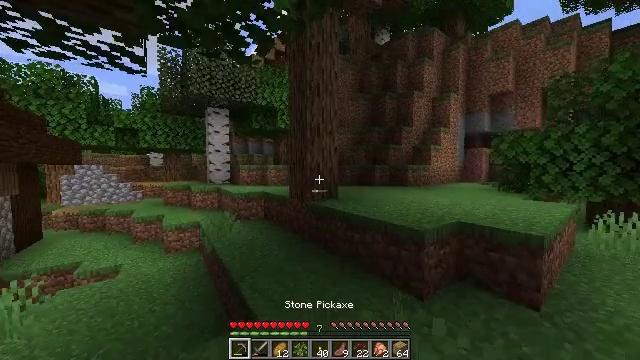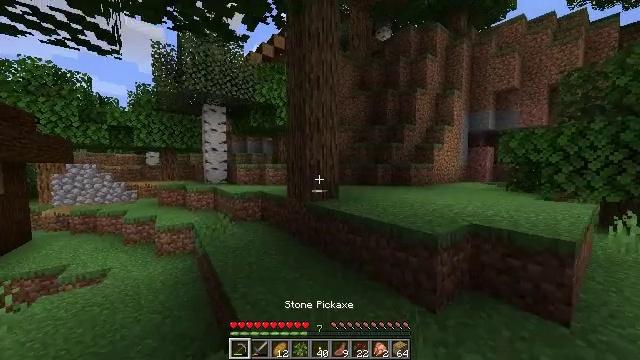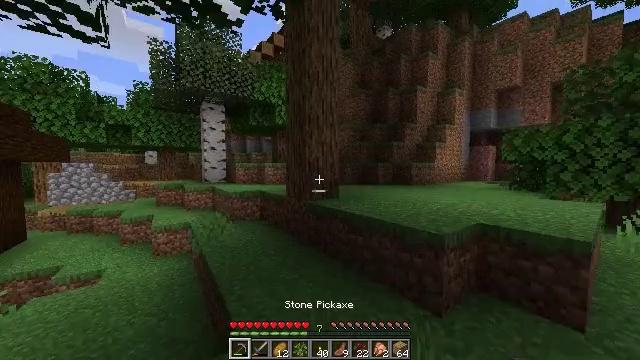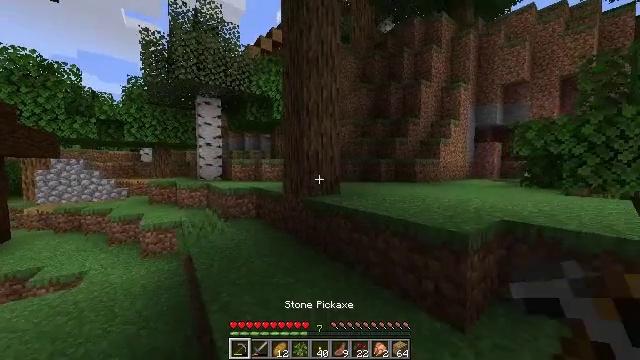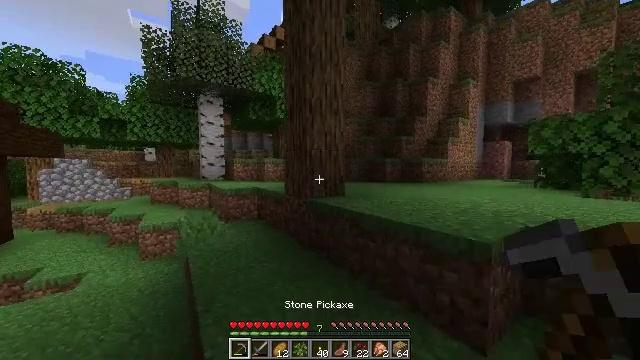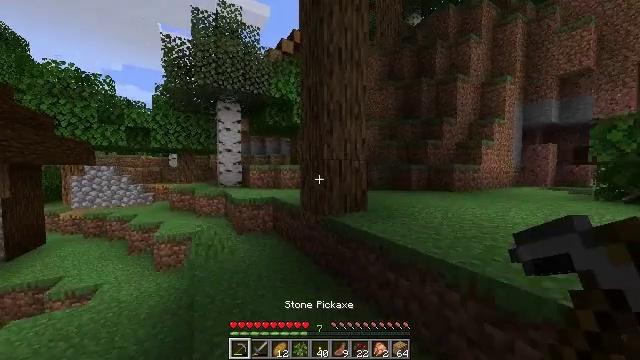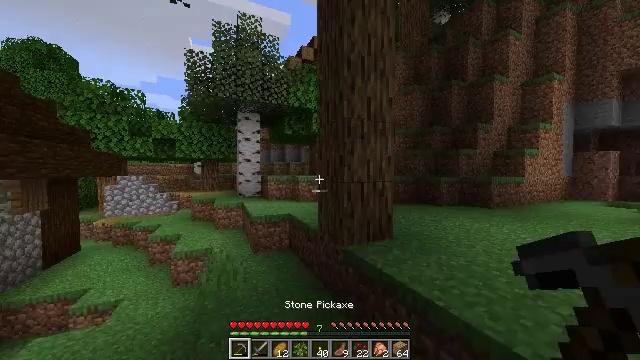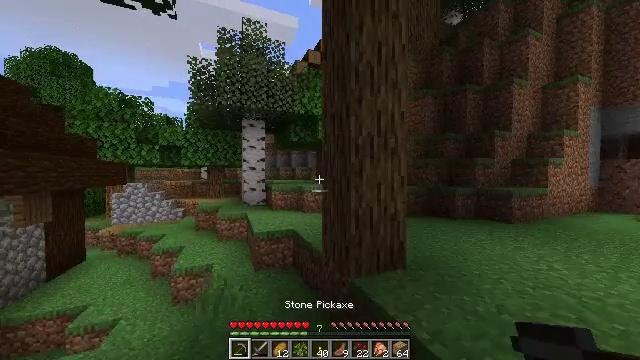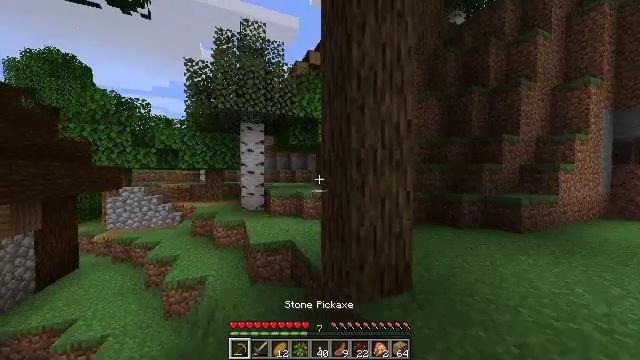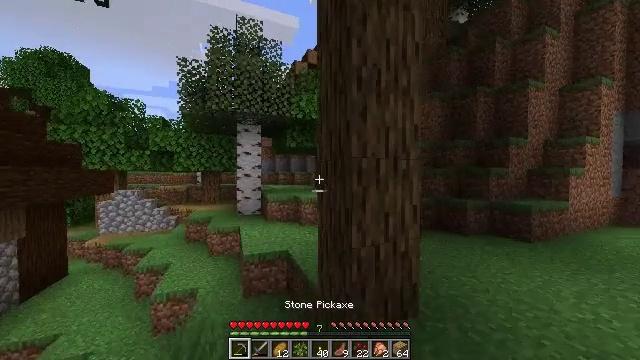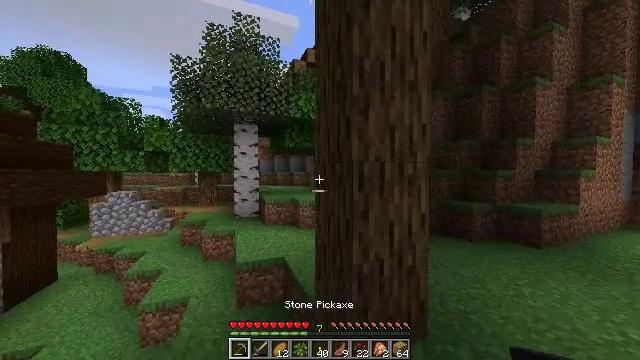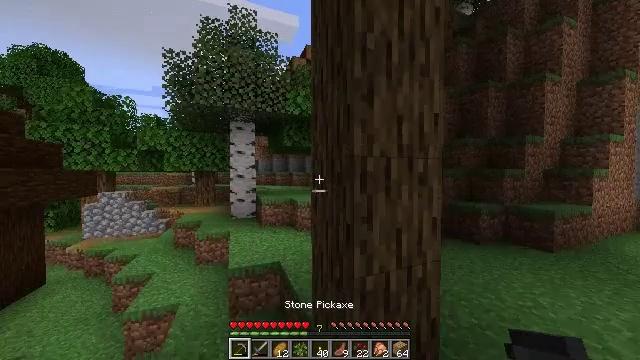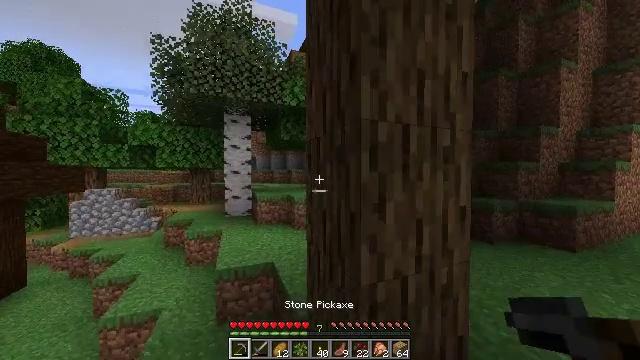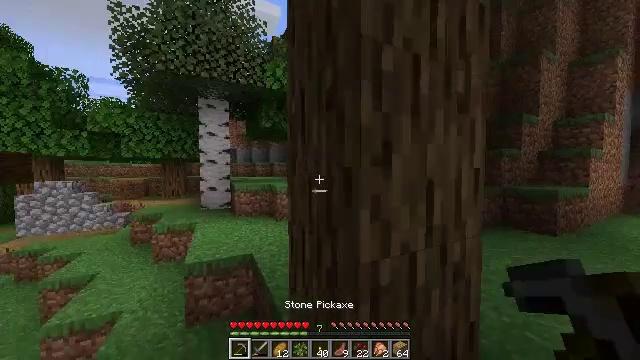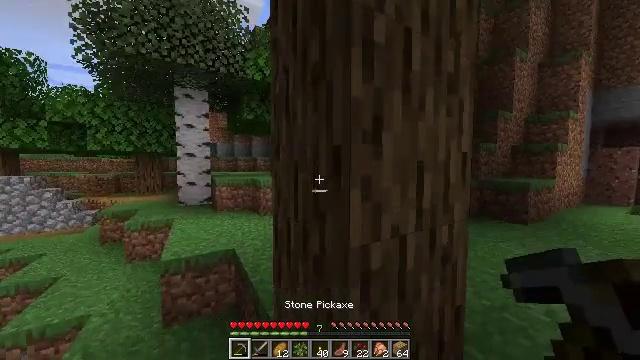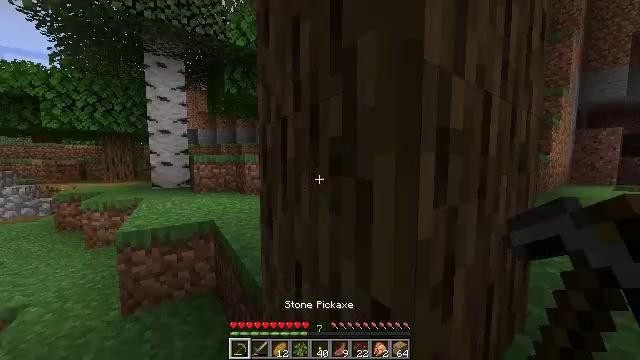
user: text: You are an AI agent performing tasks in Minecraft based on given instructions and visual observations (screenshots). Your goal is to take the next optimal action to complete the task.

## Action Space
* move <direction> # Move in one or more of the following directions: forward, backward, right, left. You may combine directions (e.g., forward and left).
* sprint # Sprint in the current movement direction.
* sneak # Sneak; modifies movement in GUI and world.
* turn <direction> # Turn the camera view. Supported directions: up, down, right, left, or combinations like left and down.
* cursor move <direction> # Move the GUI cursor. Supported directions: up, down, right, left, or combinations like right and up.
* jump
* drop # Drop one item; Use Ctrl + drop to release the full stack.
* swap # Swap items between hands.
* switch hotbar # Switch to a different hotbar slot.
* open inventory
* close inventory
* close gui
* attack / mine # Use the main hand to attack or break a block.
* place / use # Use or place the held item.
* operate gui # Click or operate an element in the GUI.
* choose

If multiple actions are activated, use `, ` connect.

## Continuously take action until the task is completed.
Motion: motion action
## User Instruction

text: Break oak leaves from the trees.
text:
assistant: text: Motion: move forward, sprint, jump, switch to hotbar 1
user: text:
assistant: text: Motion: move forward, sprint, jump
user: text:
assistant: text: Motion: move forward, sprint, jump
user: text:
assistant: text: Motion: move forward, sprint, turn left, jump
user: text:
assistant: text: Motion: move forward, sprint, turn left, jump
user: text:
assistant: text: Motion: move forward, sprint, turn left, jump
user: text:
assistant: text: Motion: move forward, sprint, turn left, jump
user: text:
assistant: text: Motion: move forward, sprint, jump
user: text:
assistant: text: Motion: move forward, sprint, jump
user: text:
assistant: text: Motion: move forward, sprint, jump
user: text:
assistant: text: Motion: move forward, sprint, jump
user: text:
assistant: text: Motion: move forward and move left, sprint
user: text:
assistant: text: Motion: move forward and move left, sprint, turn right
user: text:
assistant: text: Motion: move forward and move left, sprint, turn right and down
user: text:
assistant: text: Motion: move forward and move left, sprint, turn right and down
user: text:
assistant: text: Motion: move forward and move left, sprint, turn right
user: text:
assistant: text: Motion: move forward and move left, sprint, turn right
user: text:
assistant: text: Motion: move forward and move left, sprint, turn right, jump
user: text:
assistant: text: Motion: move forward and move left, sprint, turn right and down, jump
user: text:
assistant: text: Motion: move forward and move left, sprint, turn right and down, jump
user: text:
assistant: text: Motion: move forward and move left, turn right and down, jump
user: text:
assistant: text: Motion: move forward and move left, turn right and down
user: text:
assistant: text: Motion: move forward and move left, turn right and down
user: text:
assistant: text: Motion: move forward, turn right and down
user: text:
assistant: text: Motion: move forward and move right, turn right
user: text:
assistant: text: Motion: move forward and move right
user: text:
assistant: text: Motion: move forward and move right
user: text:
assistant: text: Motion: move forward and move right
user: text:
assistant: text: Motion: move forward and move right
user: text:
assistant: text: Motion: move forward and move right, sprint